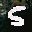
Label: 5